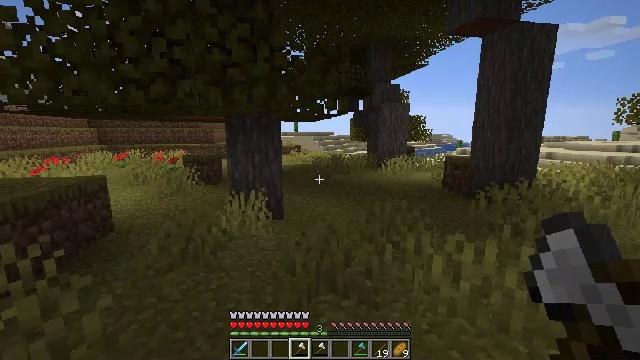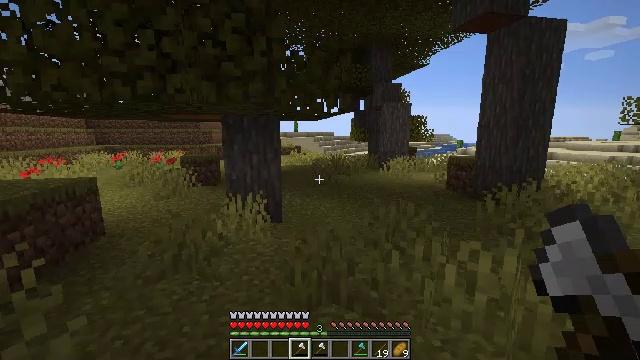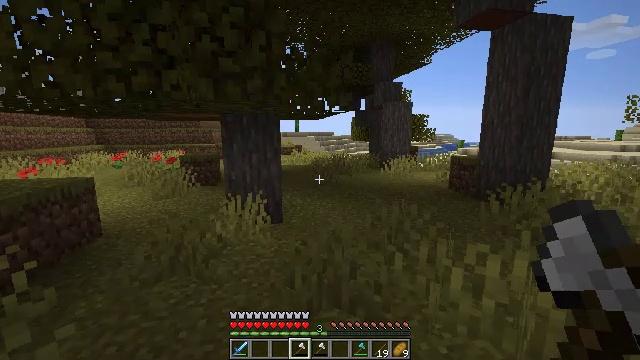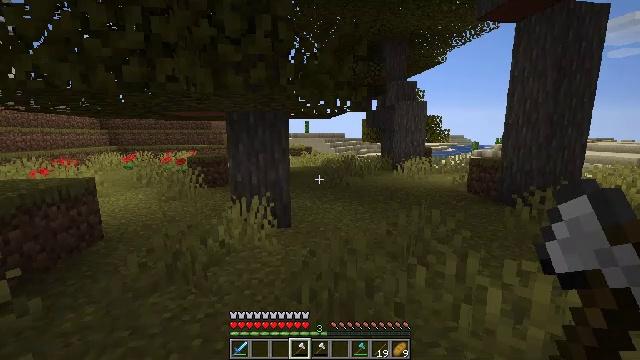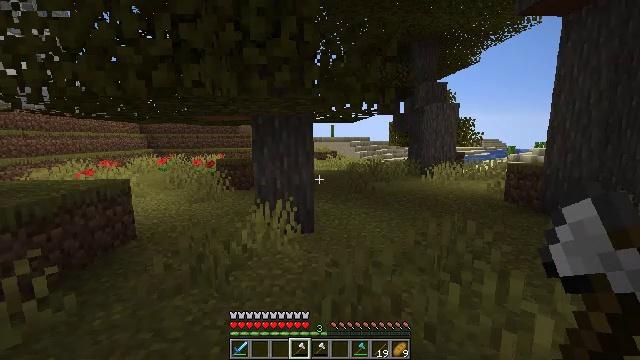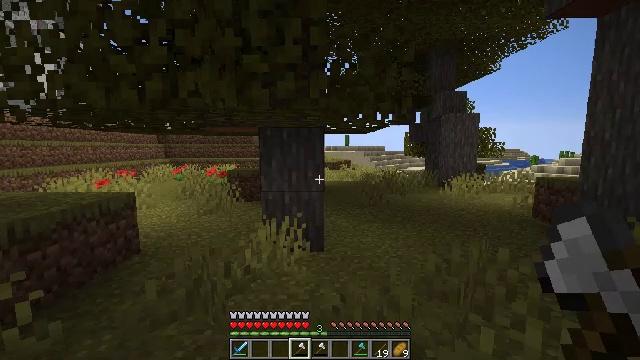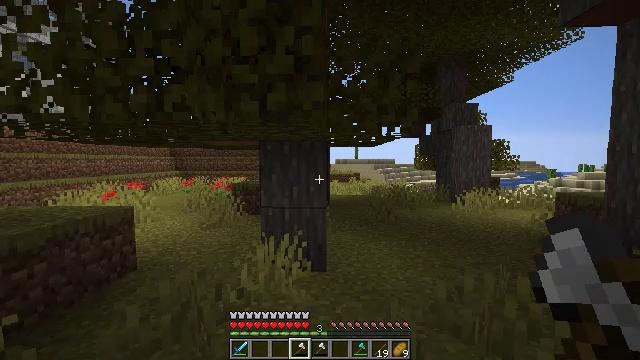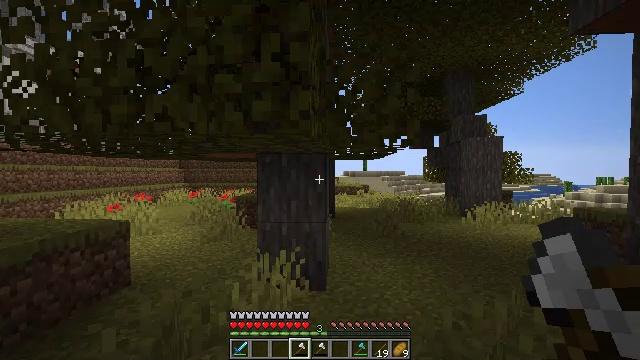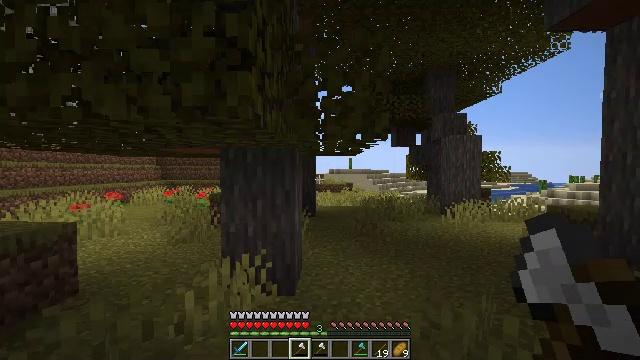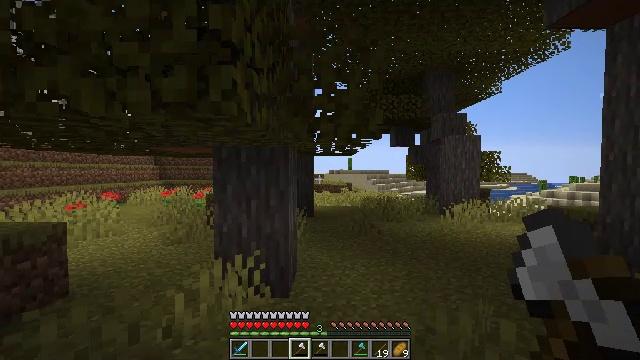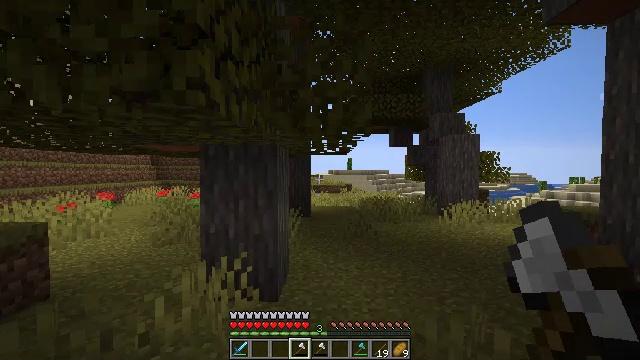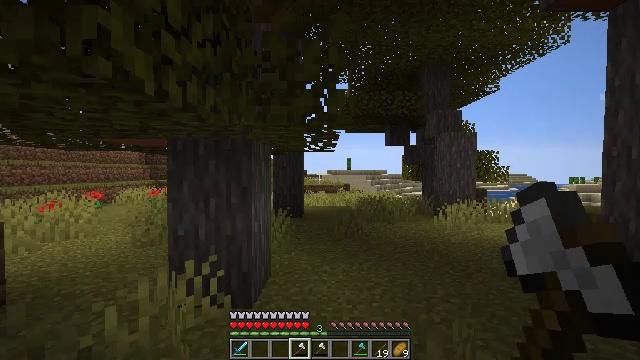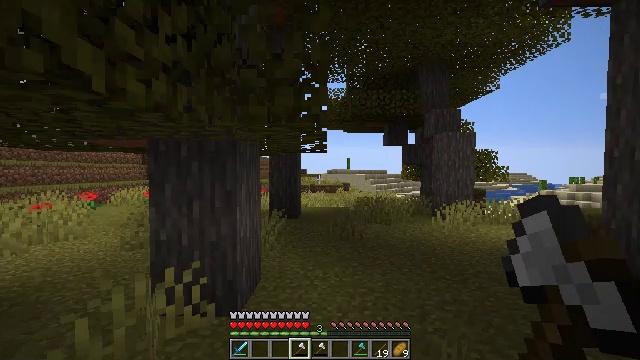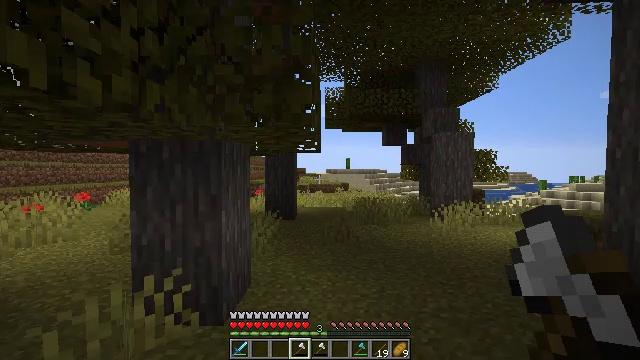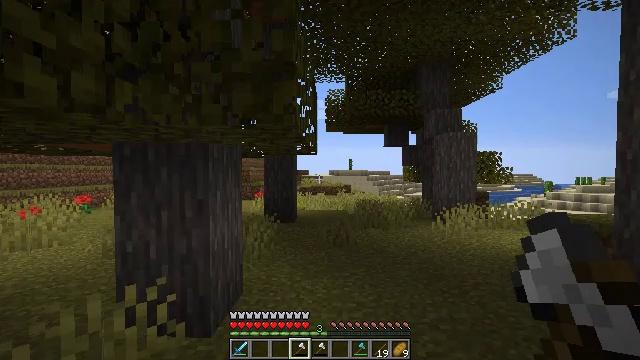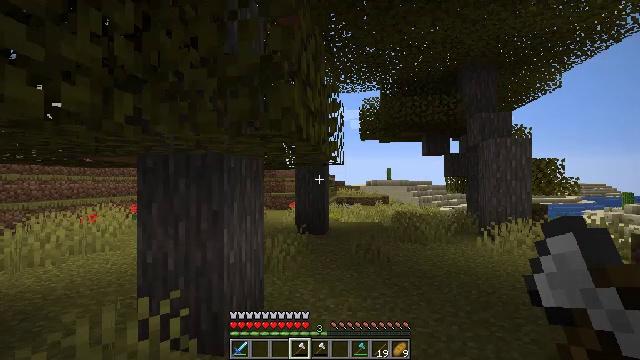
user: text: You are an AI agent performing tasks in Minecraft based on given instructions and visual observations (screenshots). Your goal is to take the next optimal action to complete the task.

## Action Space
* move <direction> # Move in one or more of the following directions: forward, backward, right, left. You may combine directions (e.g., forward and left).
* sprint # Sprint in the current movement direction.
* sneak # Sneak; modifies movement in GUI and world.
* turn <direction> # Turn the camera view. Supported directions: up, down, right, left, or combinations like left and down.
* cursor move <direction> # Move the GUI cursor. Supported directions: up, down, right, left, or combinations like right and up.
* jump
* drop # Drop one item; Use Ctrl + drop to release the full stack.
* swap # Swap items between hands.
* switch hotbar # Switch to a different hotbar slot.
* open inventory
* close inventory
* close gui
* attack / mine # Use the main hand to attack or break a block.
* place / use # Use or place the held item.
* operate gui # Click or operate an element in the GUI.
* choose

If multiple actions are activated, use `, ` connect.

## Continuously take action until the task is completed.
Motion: motion action
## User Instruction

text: Trim the tree by mining the acacia leaves.
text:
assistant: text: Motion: move forward
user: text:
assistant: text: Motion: move forward
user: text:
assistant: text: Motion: move forward, turn left
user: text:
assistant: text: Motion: move forward, turn left
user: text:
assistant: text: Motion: move forward and move right, turn left and up
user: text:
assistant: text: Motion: move forward and move right, turn left and up
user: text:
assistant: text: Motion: move forward and move right, turn left and up
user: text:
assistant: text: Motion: move forward and move right, turn right
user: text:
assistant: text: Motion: move forward and move right
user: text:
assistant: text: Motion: move forward and move right
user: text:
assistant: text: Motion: move forward and move right
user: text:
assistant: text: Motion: move forward and move right
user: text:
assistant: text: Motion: move forward and move right
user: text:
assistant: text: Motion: move forward and move right
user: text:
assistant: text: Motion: move forward and move right, turn left and up
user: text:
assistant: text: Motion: move forward and move right, turn left and up
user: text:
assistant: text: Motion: move forward and move right, turn left and up
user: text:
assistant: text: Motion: move forward and move right, turn left
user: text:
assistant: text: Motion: move forward and move right, turn left
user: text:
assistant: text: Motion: move forward and move right, turn left
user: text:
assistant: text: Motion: move forward and move right, turn left
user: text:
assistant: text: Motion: move forward and move right, turn left
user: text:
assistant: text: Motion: move forward and move right, turn left
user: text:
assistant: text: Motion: move forward and move right, turn left and up
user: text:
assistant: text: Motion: move forward and move right, turn left and up
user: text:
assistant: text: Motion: move forward, turn up
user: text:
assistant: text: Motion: attack / mine
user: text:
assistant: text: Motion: attack / mine
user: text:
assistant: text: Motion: attack / mine
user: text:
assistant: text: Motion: attack / mine